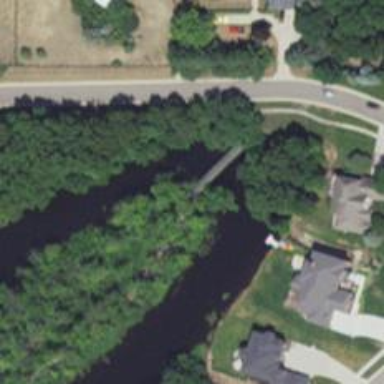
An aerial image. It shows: Footway on bridge.